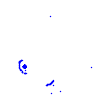
Particle: pion